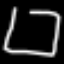
Label: square